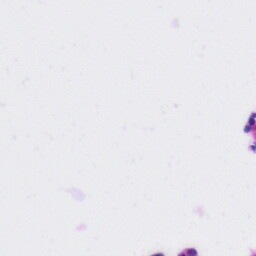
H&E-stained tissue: Tonsil